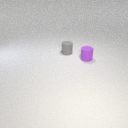
small gray rubber cylinder to the left of small purple rubber cylinder